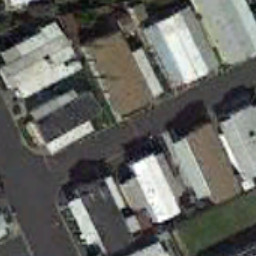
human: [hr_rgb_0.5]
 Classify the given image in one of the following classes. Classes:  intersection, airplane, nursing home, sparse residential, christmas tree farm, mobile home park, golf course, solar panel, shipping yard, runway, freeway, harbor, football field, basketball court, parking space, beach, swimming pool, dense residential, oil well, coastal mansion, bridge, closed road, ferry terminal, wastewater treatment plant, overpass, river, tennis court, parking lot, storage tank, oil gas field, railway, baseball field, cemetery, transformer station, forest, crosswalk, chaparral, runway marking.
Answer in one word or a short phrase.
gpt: mobile home park